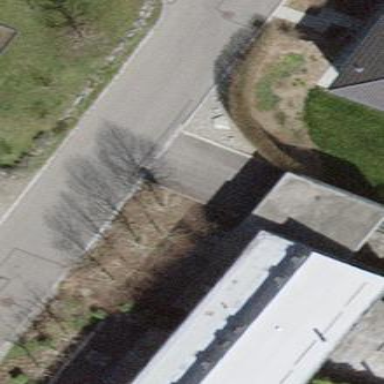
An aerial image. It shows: Flat-roofed building.